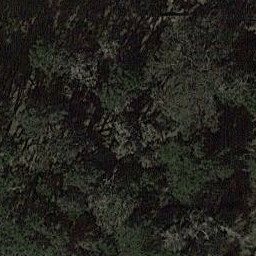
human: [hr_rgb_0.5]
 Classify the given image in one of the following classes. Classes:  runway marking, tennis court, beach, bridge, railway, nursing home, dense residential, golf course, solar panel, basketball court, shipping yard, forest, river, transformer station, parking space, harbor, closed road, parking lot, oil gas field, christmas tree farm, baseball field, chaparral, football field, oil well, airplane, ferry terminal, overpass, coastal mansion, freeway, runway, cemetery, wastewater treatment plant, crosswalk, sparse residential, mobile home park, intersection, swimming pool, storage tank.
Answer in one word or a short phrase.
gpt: forest